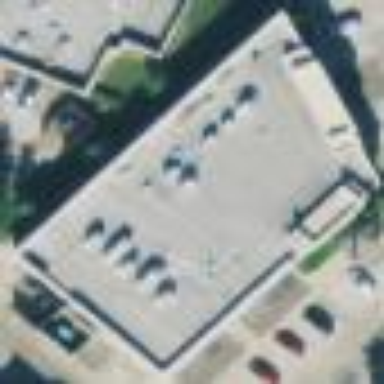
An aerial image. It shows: Clinic building providing healthcare services.